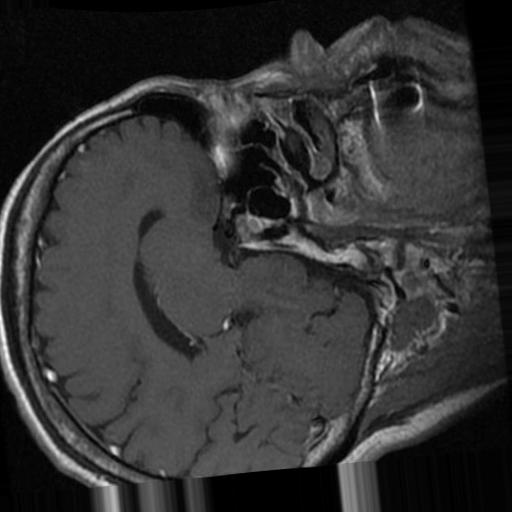
Label: brain_tumor